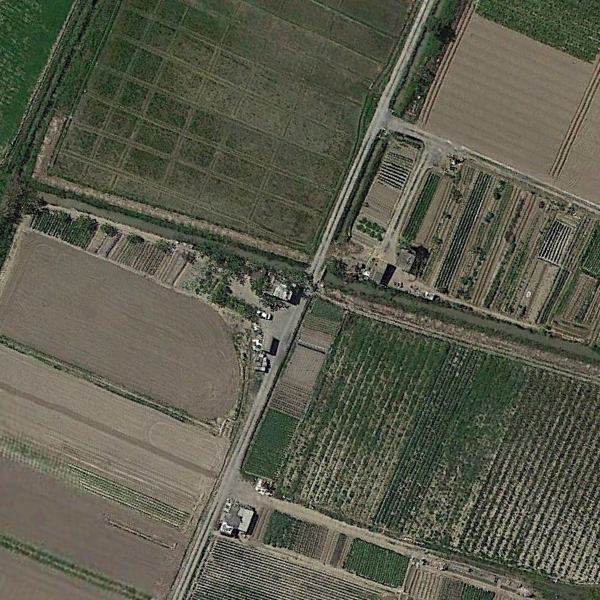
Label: Farmland